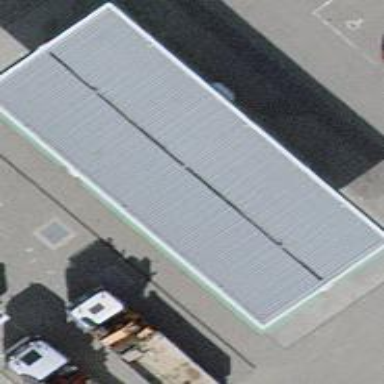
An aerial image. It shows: Fuel station.